Field crop: maize
Growth stage: 1
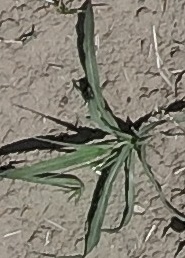
Species: sorghum